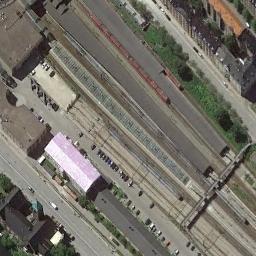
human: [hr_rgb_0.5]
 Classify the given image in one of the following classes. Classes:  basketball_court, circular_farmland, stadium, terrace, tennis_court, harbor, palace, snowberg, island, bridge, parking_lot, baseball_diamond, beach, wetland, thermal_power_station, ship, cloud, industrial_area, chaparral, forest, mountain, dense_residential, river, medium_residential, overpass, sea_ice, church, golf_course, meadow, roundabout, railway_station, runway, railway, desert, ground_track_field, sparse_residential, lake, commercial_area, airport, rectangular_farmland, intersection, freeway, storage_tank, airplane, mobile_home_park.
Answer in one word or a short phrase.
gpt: railway